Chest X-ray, AP view. Patient: 54 years old, sex M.
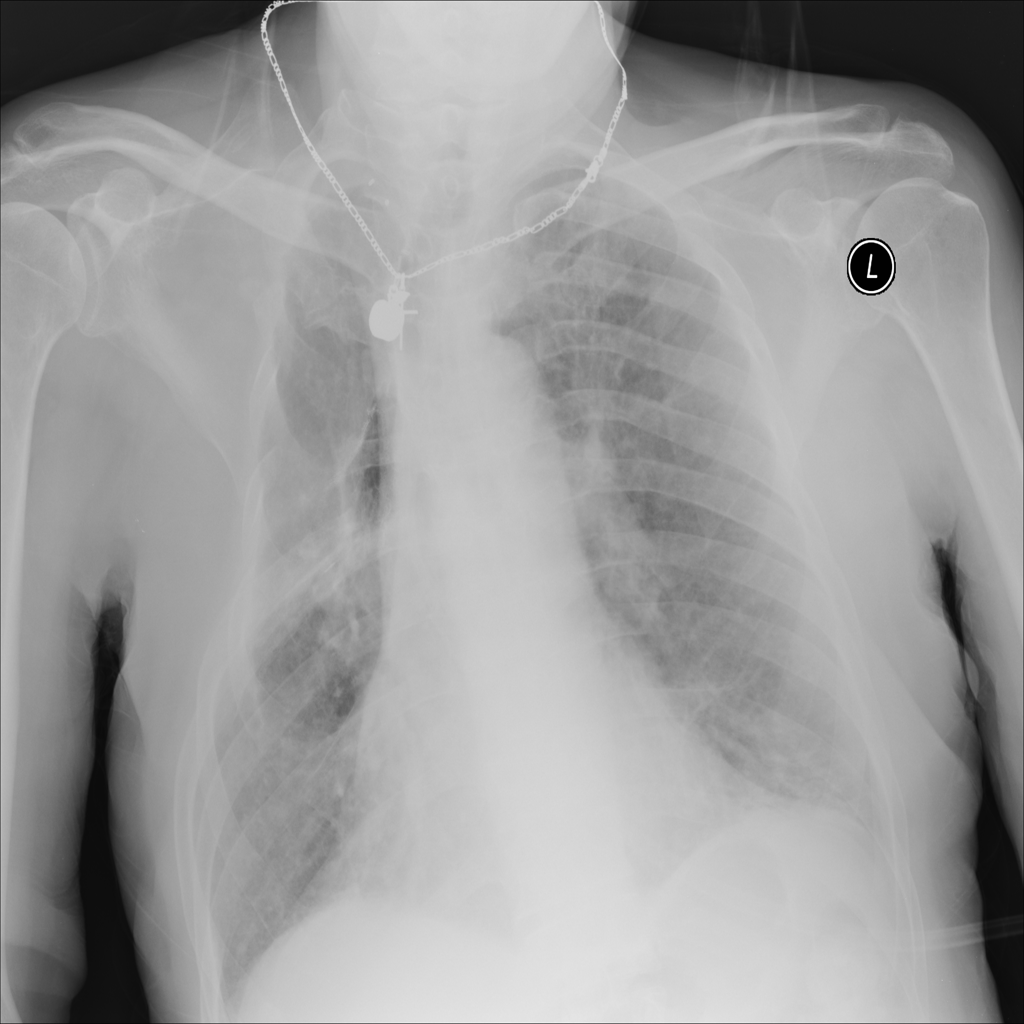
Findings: No Finding